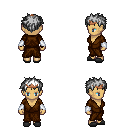
a pixel art fantasy rpg character, female body template, human, tanned skin, brown robe, magenta pants, white bedhead hairstyle, bronze tiara, white cloth bracers, gray slippers, four views (front, back, left, right), 2x2 character sprite sheet, small pixel art, hard edges, no anti-aliasing